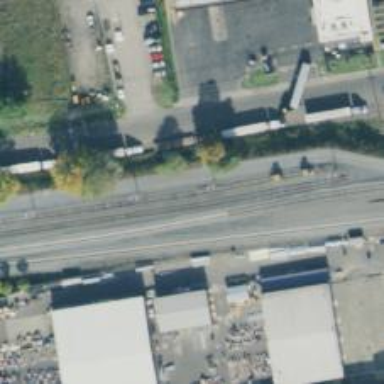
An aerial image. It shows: Railway yard in service.